Question: I'm trying to move some logics of my web shop application to database engine, so I figured that counting price of cart would be a good start. So I have a relation shown below with Cart_product table having foreign keys with Buyer and Product. The total price of cart for each user would be the price of each product in Cart_product multiplied by it's amount.
How and with what can I achieve this ? Trigger, procedure, cursor ? Any help appreciated.

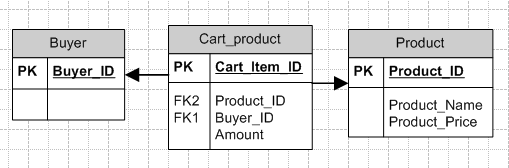
Answer: '''
SELECT Buyer_ID, SUM(Amount * Product.ProductPrice)
FROM Cart_product
LEFT JOIN Product on Cart_product.Product_ID = Product.Product_ID
GROUP BY Buyer_ID
'''
would return how much each user's bought. What you do with it from there is up to you.
For a specific user:
'''
SELECT SUM(Amount * Product.ProductPrice)
FROM Cart_product
LEFT JOIN Product on Cart_product.Product_ID = Product.Product_ID
WHERE Buyer_ID = XXX
GROUP BY Buyer_ID
'''